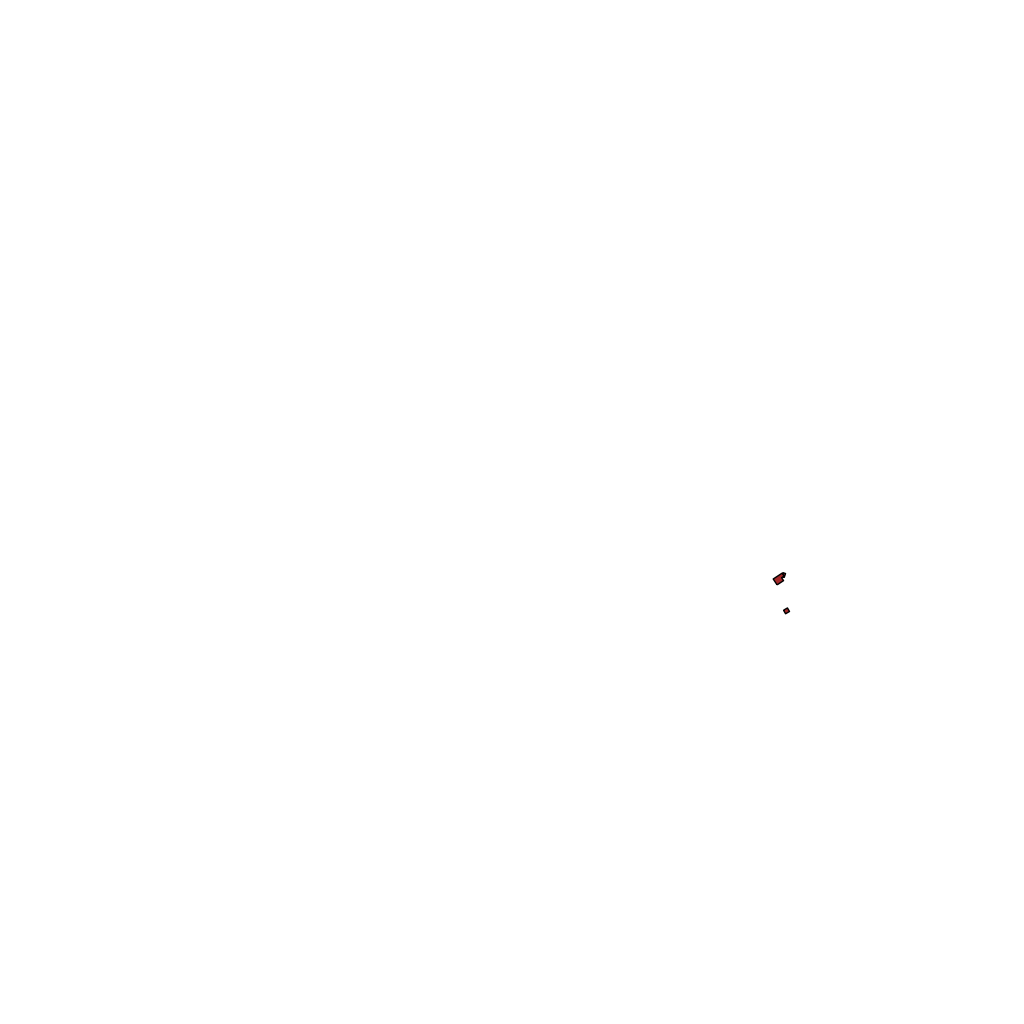
Tags: overhead vector_map, agriculture, recreation, special, density_5, Facility, 1.0 km²